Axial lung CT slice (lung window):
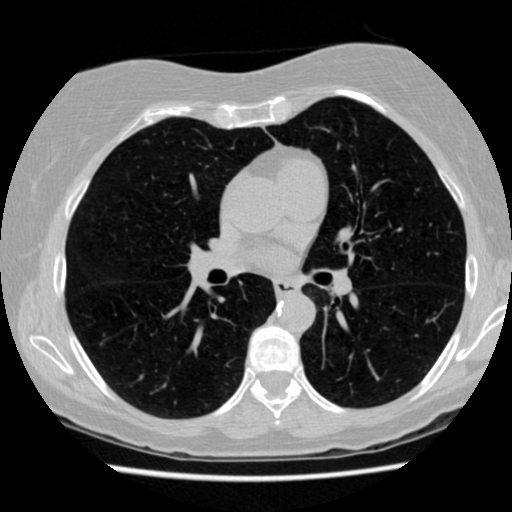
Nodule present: no